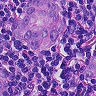
Metastatic tissue present: yes